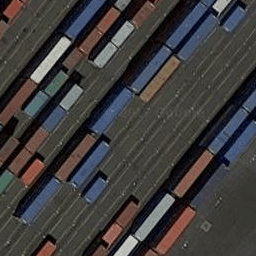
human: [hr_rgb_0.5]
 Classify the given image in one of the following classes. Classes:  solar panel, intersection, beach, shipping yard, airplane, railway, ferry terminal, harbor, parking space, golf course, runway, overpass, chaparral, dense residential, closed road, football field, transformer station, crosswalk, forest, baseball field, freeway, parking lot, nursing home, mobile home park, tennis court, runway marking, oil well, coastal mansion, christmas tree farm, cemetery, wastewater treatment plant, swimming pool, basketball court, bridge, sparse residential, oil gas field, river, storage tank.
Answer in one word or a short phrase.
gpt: shipping yard